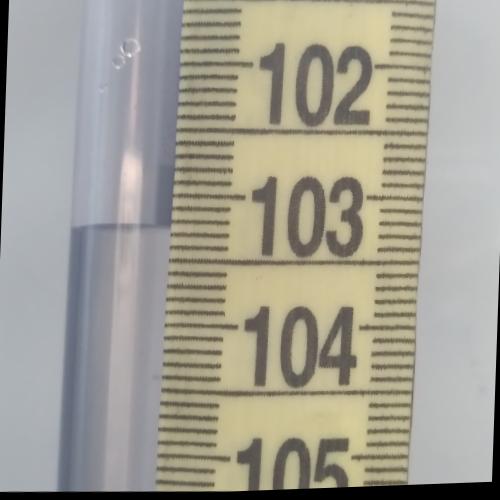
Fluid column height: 103.2 cm